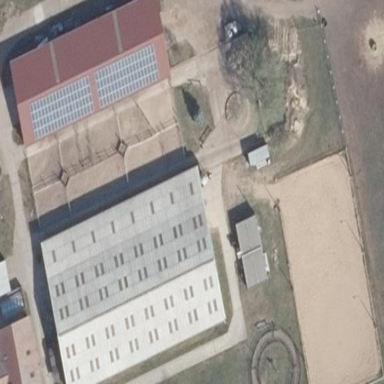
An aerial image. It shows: Farmyard area.